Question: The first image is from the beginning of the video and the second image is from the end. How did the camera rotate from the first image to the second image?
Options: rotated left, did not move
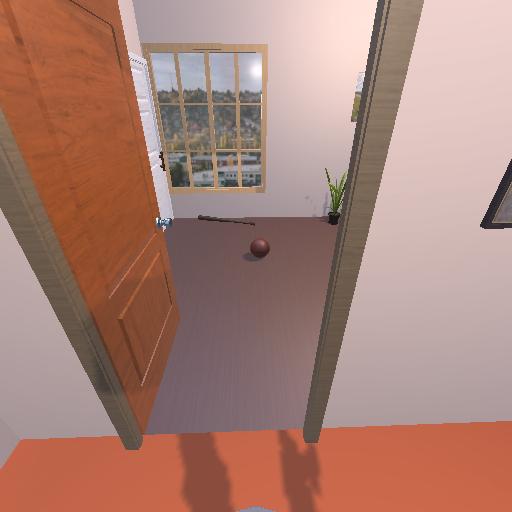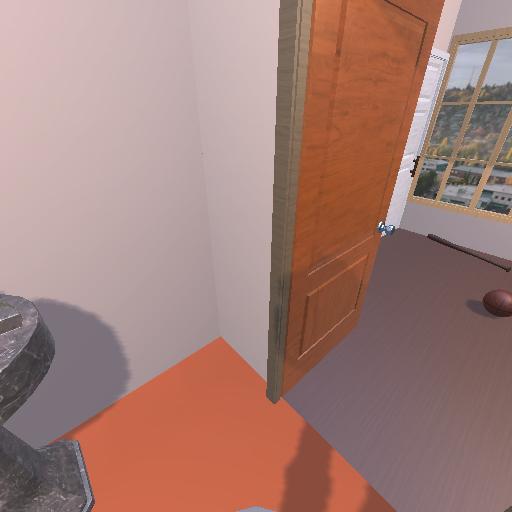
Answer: rotated left